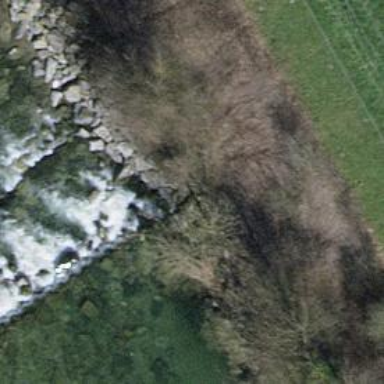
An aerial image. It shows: Weir in waterway.